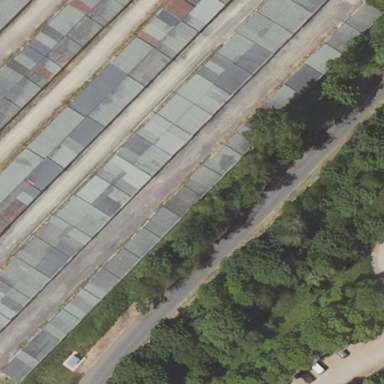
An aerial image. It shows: Group of garages.